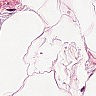
Metastatic tissue present: no